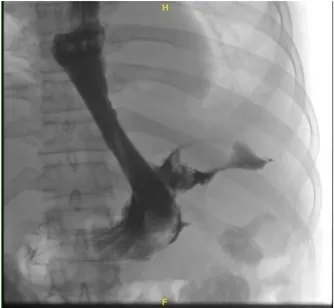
(A) Fluoroscopy showing para-stent leak.
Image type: radiology (x_ray)